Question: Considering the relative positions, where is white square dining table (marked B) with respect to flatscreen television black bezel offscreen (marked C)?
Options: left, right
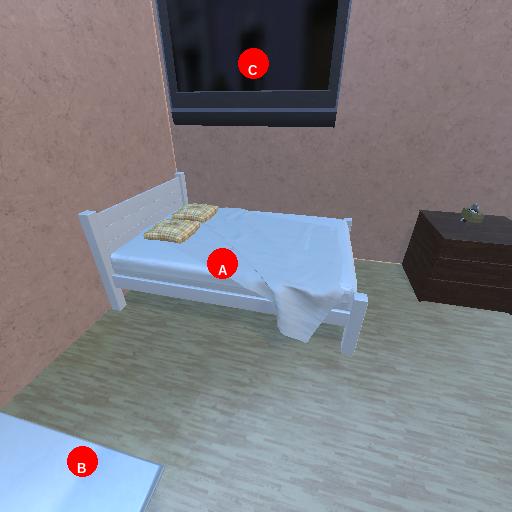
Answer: left